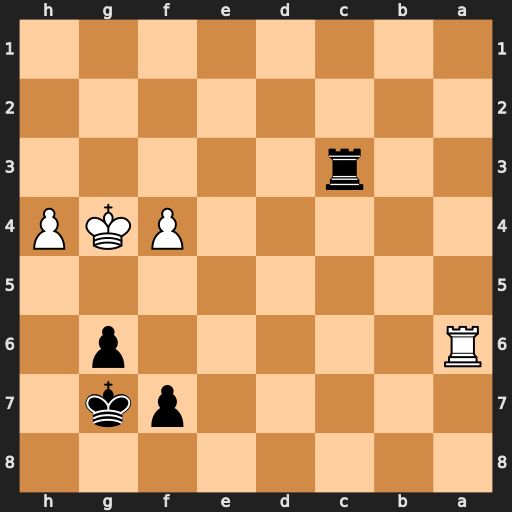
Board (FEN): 8/5pk1/R5p1/8/5PKP/2r5/8/8
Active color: b
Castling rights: -
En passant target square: -
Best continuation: f5+ Kg5 Rg3#